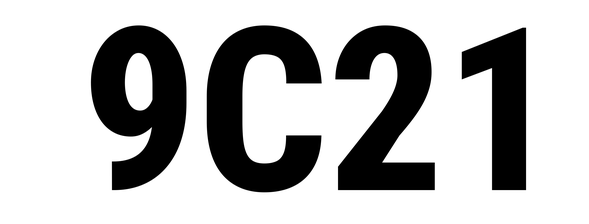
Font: Roboto_Condensed_ExtraBold